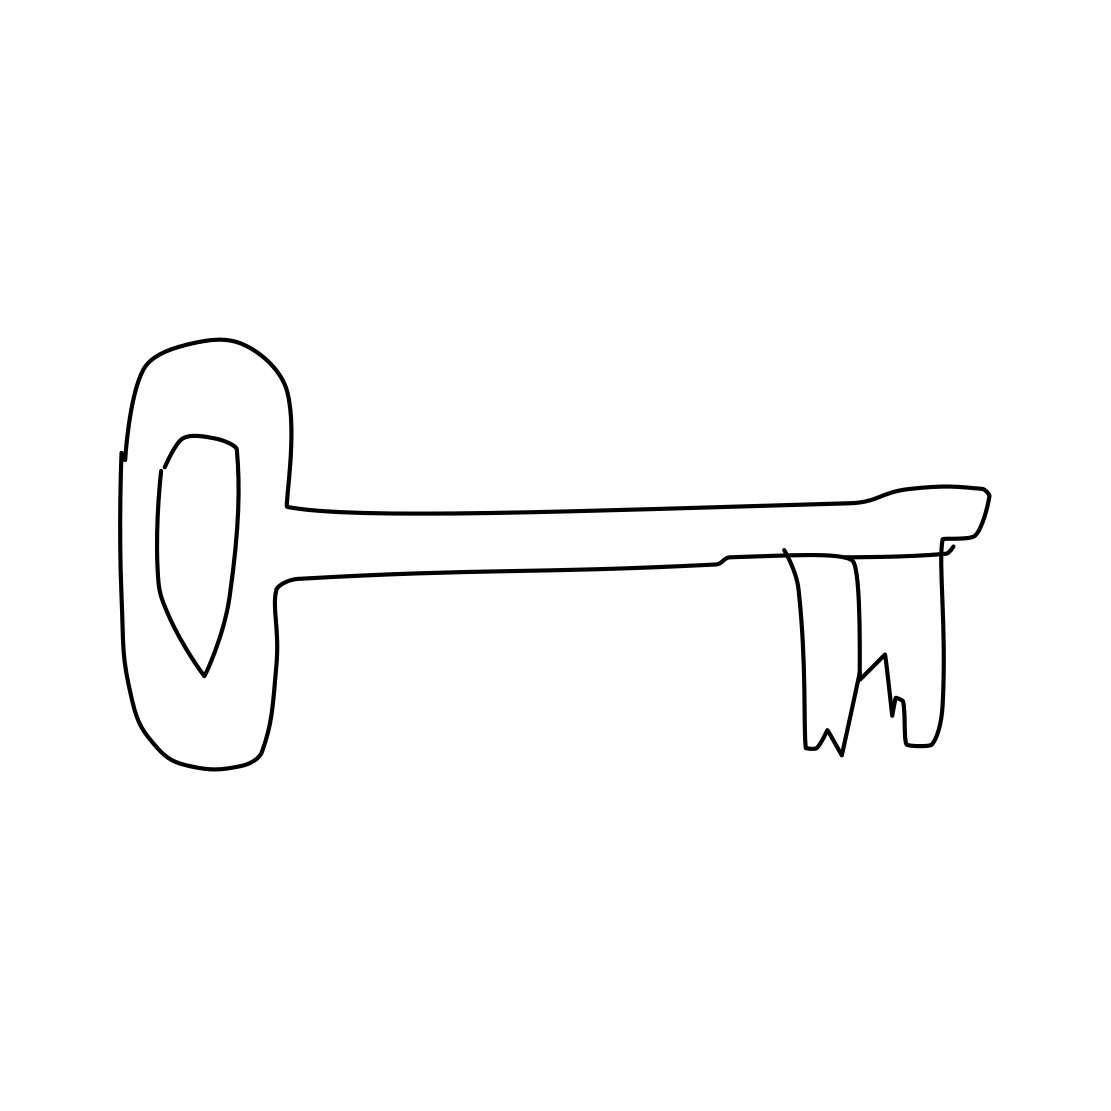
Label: key